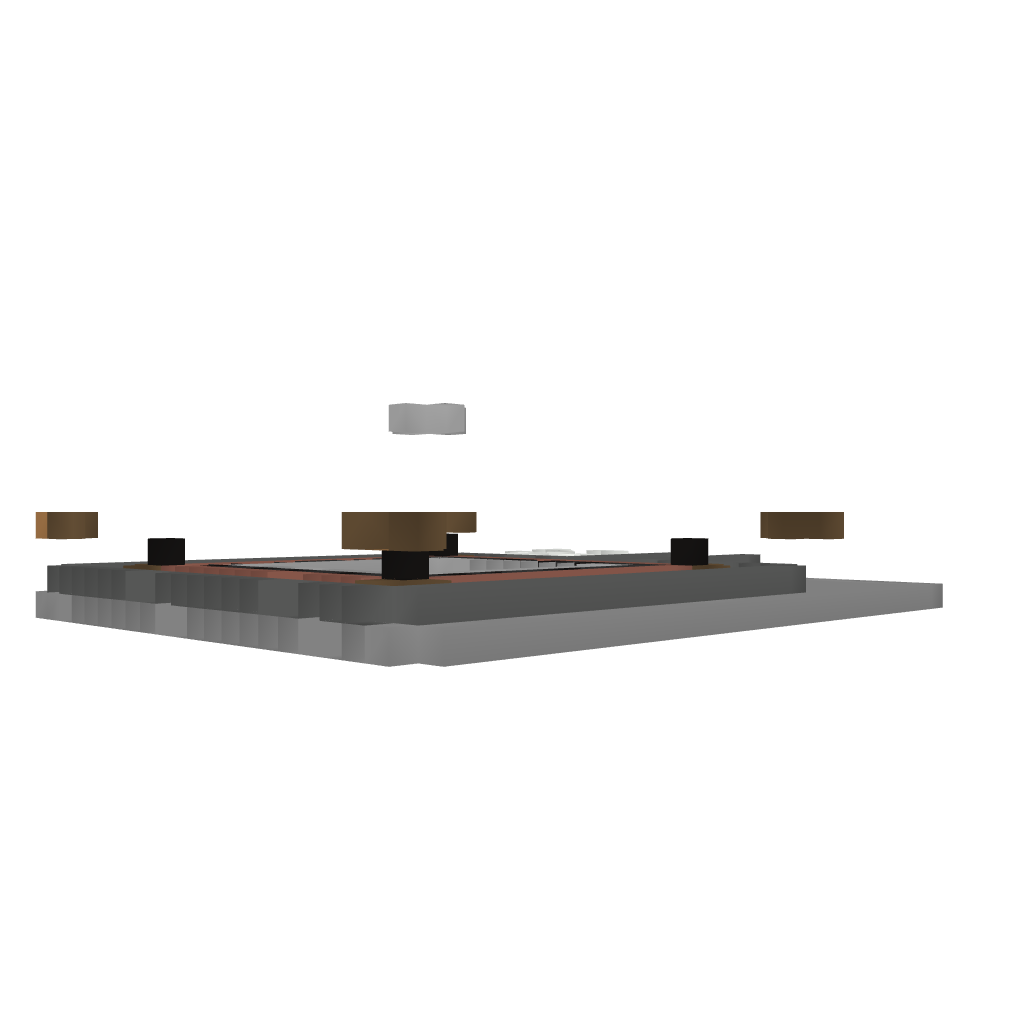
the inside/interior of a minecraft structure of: Small Fountain